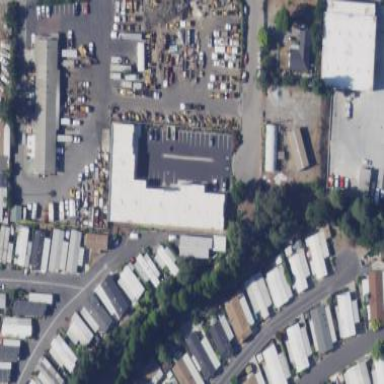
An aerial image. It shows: Industrial building.